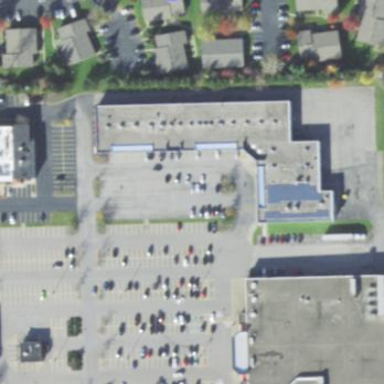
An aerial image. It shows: Building.